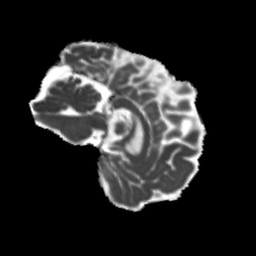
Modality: MD
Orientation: sagittal
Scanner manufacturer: siemens
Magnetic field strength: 3 T
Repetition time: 4 s
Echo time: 0.0594 s